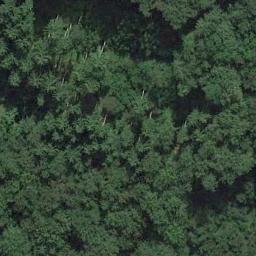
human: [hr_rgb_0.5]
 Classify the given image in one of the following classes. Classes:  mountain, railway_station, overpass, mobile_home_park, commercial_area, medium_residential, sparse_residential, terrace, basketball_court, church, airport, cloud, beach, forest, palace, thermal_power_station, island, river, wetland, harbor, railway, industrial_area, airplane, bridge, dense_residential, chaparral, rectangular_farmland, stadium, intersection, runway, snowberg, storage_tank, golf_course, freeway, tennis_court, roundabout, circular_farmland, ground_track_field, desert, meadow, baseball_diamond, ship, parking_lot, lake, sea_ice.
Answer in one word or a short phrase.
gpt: forest